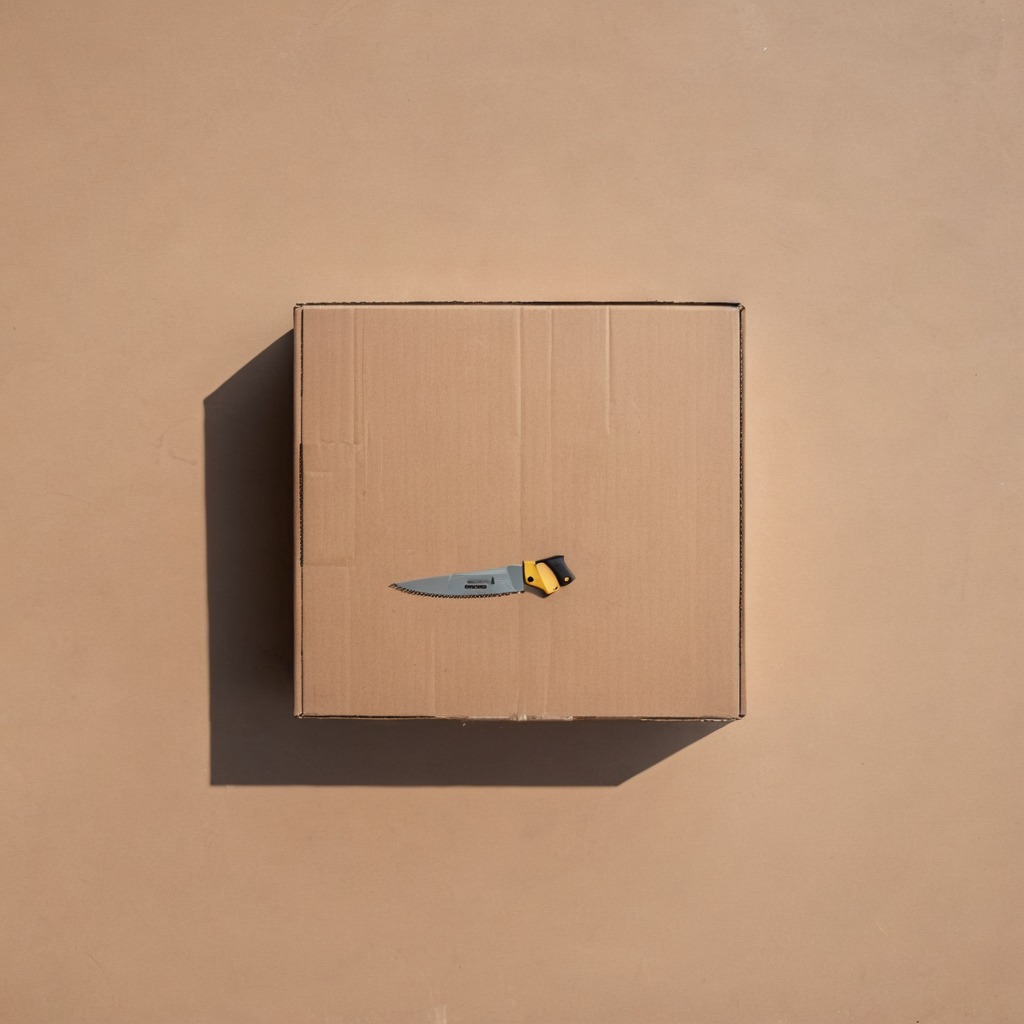
A handheld metal saw is lying on a clean dry cardboard box surface in an outdoor workshop during daytime bright natural light soft shadows slightly creased but